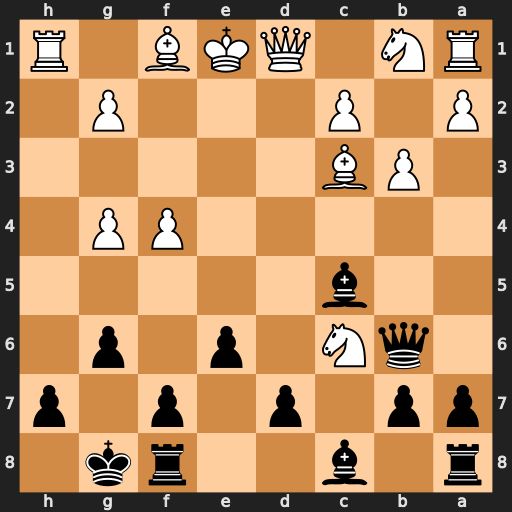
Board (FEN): r1b2rk1/pp1p1p1p/1qN1p1p1/2b5/5PP1/1PB5/P1P3P1/RN1QKB1R
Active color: b
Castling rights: KQ
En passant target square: -
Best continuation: Bf2+ Kd2 Qe3#